Question: I want to make navigation bar of CSS slider that I have made.
<URL> is the live demo you can see.
And i also want to slide images to horizontally,
any idea how i can achieve this?
There was also a error show when i post my complete code, so here is i added complete coding of css in <URL> don't worry the images wont show but it has complete coding.
'''
<div class="container">
<div id="content-slider">
<div id="slider">
<div id="mask">
<ul>
<li id="first" class="firstanimation">
<a href="#">
<img src="images/img_1.jpg" alt="Cougar"/>
</a>
<div class="tooltip">
<h1>Cougar</h1>
</div>
</li>
<li id="second" class="secondanimation">
<a href="#">
<img src="images/img_2.jpg" alt="Lions"/>
</a>
<div class="tooltip">
<h1>Lions</h1>
</div>
</li>
<li id="third" class="thirdanimation">
<a href="#">
<img src="images/img_3.jpg" alt="Snowalker"/>
</a>
<div class="tooltip">
<h1>Snowalker</h1>
</div>
</li>
<li id="fourth" class="fourthanimation">
<a href="#">
<img src="images/img_4.jpg" alt="Howling"/>
</a>
<div class="tooltip">
<h1>Howling</h1>
</div>
</li>
<li id="fifth" class="fifthanimation">
<a href="#">
<img src="images/img_5.jpg" alt="Sunbathing"/>
</a>
<div class="tooltip">
<h1>Sunbathing</h1>
</div>
</li>
</ul>
</div>
<div class="progress-bar"></div>
</div>
</div>
</div>
'''
'''
html, body {
background: #eaeaea url(../img/bg.png) repeat;
font-size: 12px;
font-family: "Open Sans", serif;
min-width: 960px;
margin: 0;
padding: 0;
color: #aaa;
}
.content h1 {
font-size: 48px;
color: #000;
text-shadow: 0px 1px 1px #f4f4f4;
text-align: center;
padding:60px 0 30px;
}
/* LAYOUT */
.container {
margin: 0 auto;
overflow: hidden;
width: 960px;
}
/* CONTENT SLIDER */
#content-slider {
width: 100%;
height: 360px;
margin: 10px auto 0;
}
/* SLIDER */
#slider {
background: #000;
border: 5px solid #eaeaea;
box-shadow: 1px 1px 5px rgba(0,0,0,0.7);
height: 320px;
width: 680px;
margin: 40px auto 0;
overflow: visible;
position: relative;
}
#mask {
overflow: hidden;
height: 320px;
}
#slider ul {
margin: 0;
padding: 0;
position: relative;
}
#slider li {
width: 680px;
height: 320px;
position: absolute;
top: -325px;
list-style: none;
}
#slider li.firstanimation {
-moz-animation: cycle 25s linear infinite;
-webkit-animation: cycle 25s linear infinite;
}
#slider li.secondanimation {
-moz-animation: cycletwo 25s linear infinite;
-webkit-animation: cycletwo 25s linear infinite;
}
#slider li.thirdanimation {
-moz-animation: cyclethree 25s linear infinite;
-webkit-animation: cyclethree 25s linear infinite;
}
#slider li.fourthanimation {
-moz-animation: cyclefour 25s linear infinite;
-webkit-animation: cyclefour 25s linear infinite;
}
#slider li.fifthanimation {
-moz-animation: cyclefive 25s linear infinite;
-webkit-animation: cyclefive 25s linear infinite;
}
#slider .tooltip {
background: rgba( 0, 0, 0, 0.7 );
width: 300px;
height: 60px;
position: relative;
bottom: 75px;
left: -320px;
-moz-transition: all 0.3s ease-in-out;
-webkit-transition: all 0.3s ease-in-out;
}
#slider .tooltip h1 {
color: #fff;
font-size: 24px;
font-weight: 300;
line-height: 60px;
padding: 0 0 0 20px;
}
#slider li#first:hover .tooltip,
#slider li#second:hover .tooltip,
#slider li#third:hover .tooltip,
#slider li#fourth:hover .tooltip,
#slider li#fifth:hover .tooltip {
left: 0px;
}
#slider:hover li,
#slider:hover .progress-bar {
-moz-animation-play-state: paused;
-webkit-animation-play-state: paused;
}
/* PROGRESS BAR */
.progress-bar {
position: relative;
top: -5px;
width: 680px;
height: 5px;
background: #000;
-moz-animation: fullexpand 25s ease-out infinite;
-webkit-animation: fullexpand 25s ease-out infinite;
}
'''
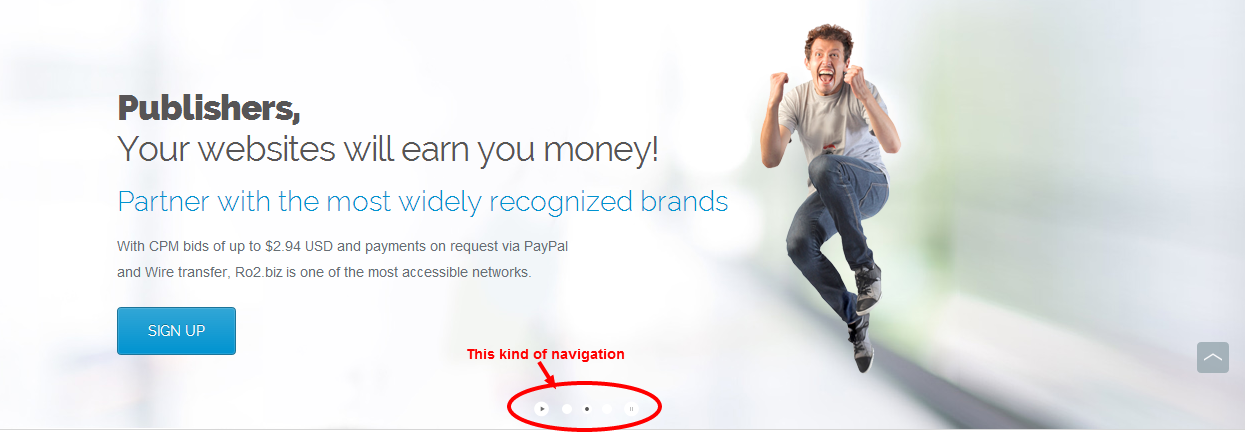
Answer: To scroll horizontally you simply change the 'top' values in the animations and '#slider li' to 'left's (I copy it over to Word and use the replace function there), <URL>
The look you are going for uses "radio" buttons. I don't know if it's to do what you want with pure CSS, but it would take some crazy manipulations of the animation
With javascript it is easier, but the CSS animations still make it difficult. After a while of thinking I came up with <URL> that relies on the class names for the animations.
After a good bit more work, I was able to come up with a solution that included a transition to the next picture, <URL>! It's quite a piece of work now, but I hope the comments make it easier to understand. I'm not so sure you can do it in pure CSS anymore, haha.
The javascript I wrote could probably be shortened some, I didn't spend too much time making it more efficient. The only error I saw is a brief black space on the first radio click and if you click too fast sometimes there is no transition. I hope it suits your needs!
Here is the added code for the final version found just above:
'''
/* Javascript */
// Obtain the objects within javascript to use
var slider = document.getElementById('slider'),
one = document.getElementsByClassName('firstanimation')[0],
two = document.getElementsByClassName('secondanimation')[0],
three = document.getElementsByClassName('thirdanimation')[0],
four = document.getElementsByClassName('fourthanimation')[0],
five = document.getElementsByClassName('fifthanimation')[0],
// Hidden element that a 5s animation is applied to
hidden = document.getElementById('hidden'),
// Create an array of the li elements to make manipulating easier
liArray = [one, two, three, four, five],
// Obtain the radio buttons
radios = document.getElementsByName('picture'),
// For optimization and easy access later on
liNum = liArray.length,
// The bar at the bottom
progress = document.getElementById('progress-bar'),
// The li currently showing
currNum,
// Prefixes for the PrefixedEvent function
pfx = ["webkit", "moz", "MS", "o", ""];
// Give each radio button an onclick function
for(var i = 0; i < liNum; i++) {
// The following line is necessary to prevent them all from being 5
radios[i].i = i;
radios[i].onclick = function() { changePic(this.i) };
}
// Changes the radio every time a slide animates to the left
PrefixedEvent(hidden, 'AnimationIteration', function() {
for(var i = 0; i < liNum; i++) {
// Checks to see which is checked
if(radios[i].checked) {
// Uncheckds the checked one
radios[i].checked = false;
// Checks the next one (first if there is no next one)
if(i + 1 < liNum) {
radios[i + 1].checked = true;
} else {
radios[0].checked = true;
}
break;
}
}
});
// Makes using animationiteration easier cross-browser
function PrefixedEvent(element, type, callback) {
for (var p = 0; p < pfx.length; p++) {
if (!pfx[p]) type = type.toLowerCase();
element.addEventListener(pfx[p]+type, callback, false);
}
}
// Transitions from one slide to the clicked one, sets new animation order based on choice
function changePic(nextNum) {
// Gets the li being displayed currently
for(var j = 0; j < liNum; j ++) {
var computedStyle = window.getComputedStyle(liArray[j]),
rightPos = computedStyle.getPropertyValue('right');
if(rightPos == "0px") {
currNum = j;
break;
}
}
// Removes the animations for all the slider elements
one.className = '';
two.className = '';
three.className = '';
four.className = '';
five.className = '';
hidden.className = '';
progress.className = '';
// Checks to see if it's a different element
if(nextNum != currNum)
{
// If it is, animate the new one in from the right, slide current to left
liArray[nextNum].style.right = "-685px";
liArray[currNum].style.right = "0px";
liArray[nextNum].style.right = "0px";
liArray[currNum].style.right = "685px";
} else {
// If it's not, leave it
liArray[currNum].style.right = "0px";
}
// Necessary to initialize another animation (known CSS flaw)
setTimeout(function () {
// Resets animation order based on the clicked radio
if(nextNum == 0) {
one.className = 'firstanimation';
two.className = 'secondanimation';
three.className = 'thirdanimation';
four.className = 'fourthanimation';
five.className = 'fifthanimation';
hidden.className = 'timer';
progress.className = 'progress';
}
if(nextNum == 1) {
one.className = 'fifthanimation';
two.className = 'firstanimation';
three.className = 'secondanimation';
four.className = 'thirdanimation';
five.className = 'fourthanimation';
hidden.className = 'timer';
progress.className = 'progress';
}
if(nextNum == 2) {
one.className = 'fourthanimation';
two.className = 'fifthanimation';
three.className = 'firstanimation';
four.className = 'secondanimation';
five.className = 'thirdanimation';
hidden.className = 'timer';
progress.className = 'progress';
}
if(nextNum == 3) {
one.className = 'thirdanimation';
two.className = 'fourthanimation';
three.className = 'fifthanimation';
four.className = 'firstanimation';
five.className = 'secondanimation';
hidden.className = 'timer';
progress.className = 'progress';
}
if(nextNum == 4) {
one.className = 'secondanimation';
two.className = 'thirdanimation';
three.className = 'fourthanimation';
four.className = 'fifthanimation';
five.className = 'firstanimation';
hidden.className = 'timer';
progress.className = 'progress';
}
// Moves the previous image to the right with the rest
liArray[currNum].style.right = "-685px";
}, 500 /* Transition length in milliseconds */);
}
/* Added HTML */
<!-- Under #slider and #mask... -->
<li id="hidden" class='timer'></li>
<!-- Under #content-slider... -->
<nav id='photoNav'>
<input type="radio" name="picture" checked="true" id="navOne" />
<input type="radio" name="picture" id="navTwo" />
<input type="radio" name="picture" id="navThree" />
<input type="radio" name="picture" id="navFour" />
<input type="radio" name="picture" id="navFive" />
</nav>
/* Added CSS */
#hidden {
visibility: hidden;
pointer-events:none;
}
#hidden.timer {
-mos-animation: nothing 5s linear infinite;
-webkit-animation: nothing 5s linear infinite;
animation: nothing 5s linear infinite;
}
#photoNav {
position: absolute;
top: 300px;
left:480px;
margin-left: -60px;
cursor:pointer;
}
#photoNav input {
cursor:pointer;
}
#progress-bar {
position:relative;
top:-5px;
width:680px;
height:5px;
background:#000;
}
#progress-bar.progress {
-moz-animation:fullexpand 25s ease-out infinite;
-webkit-animation:fullexpand 25s ease-out infinite;
animation:fullexpand 25s ease-out infinite;
}
@-moz-keyframes nothing { 0% {} 100% {} }
@-webkit-keyframes nothing { 0% {} 100% {} }
@keyframes nothing { 0% {} 100% {} }
/* And some other smaller things not worth the space */
'''
Needless to say it'd be easier to just do it with javascript, but it was good practice and fun to do as well